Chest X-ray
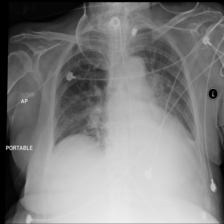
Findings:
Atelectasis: positive
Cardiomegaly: negative
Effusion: positive
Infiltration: negative
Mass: negative
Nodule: negative
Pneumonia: negative
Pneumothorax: negative
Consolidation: negative
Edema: negative
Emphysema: negative
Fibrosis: negative
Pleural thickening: negative
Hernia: negative